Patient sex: M
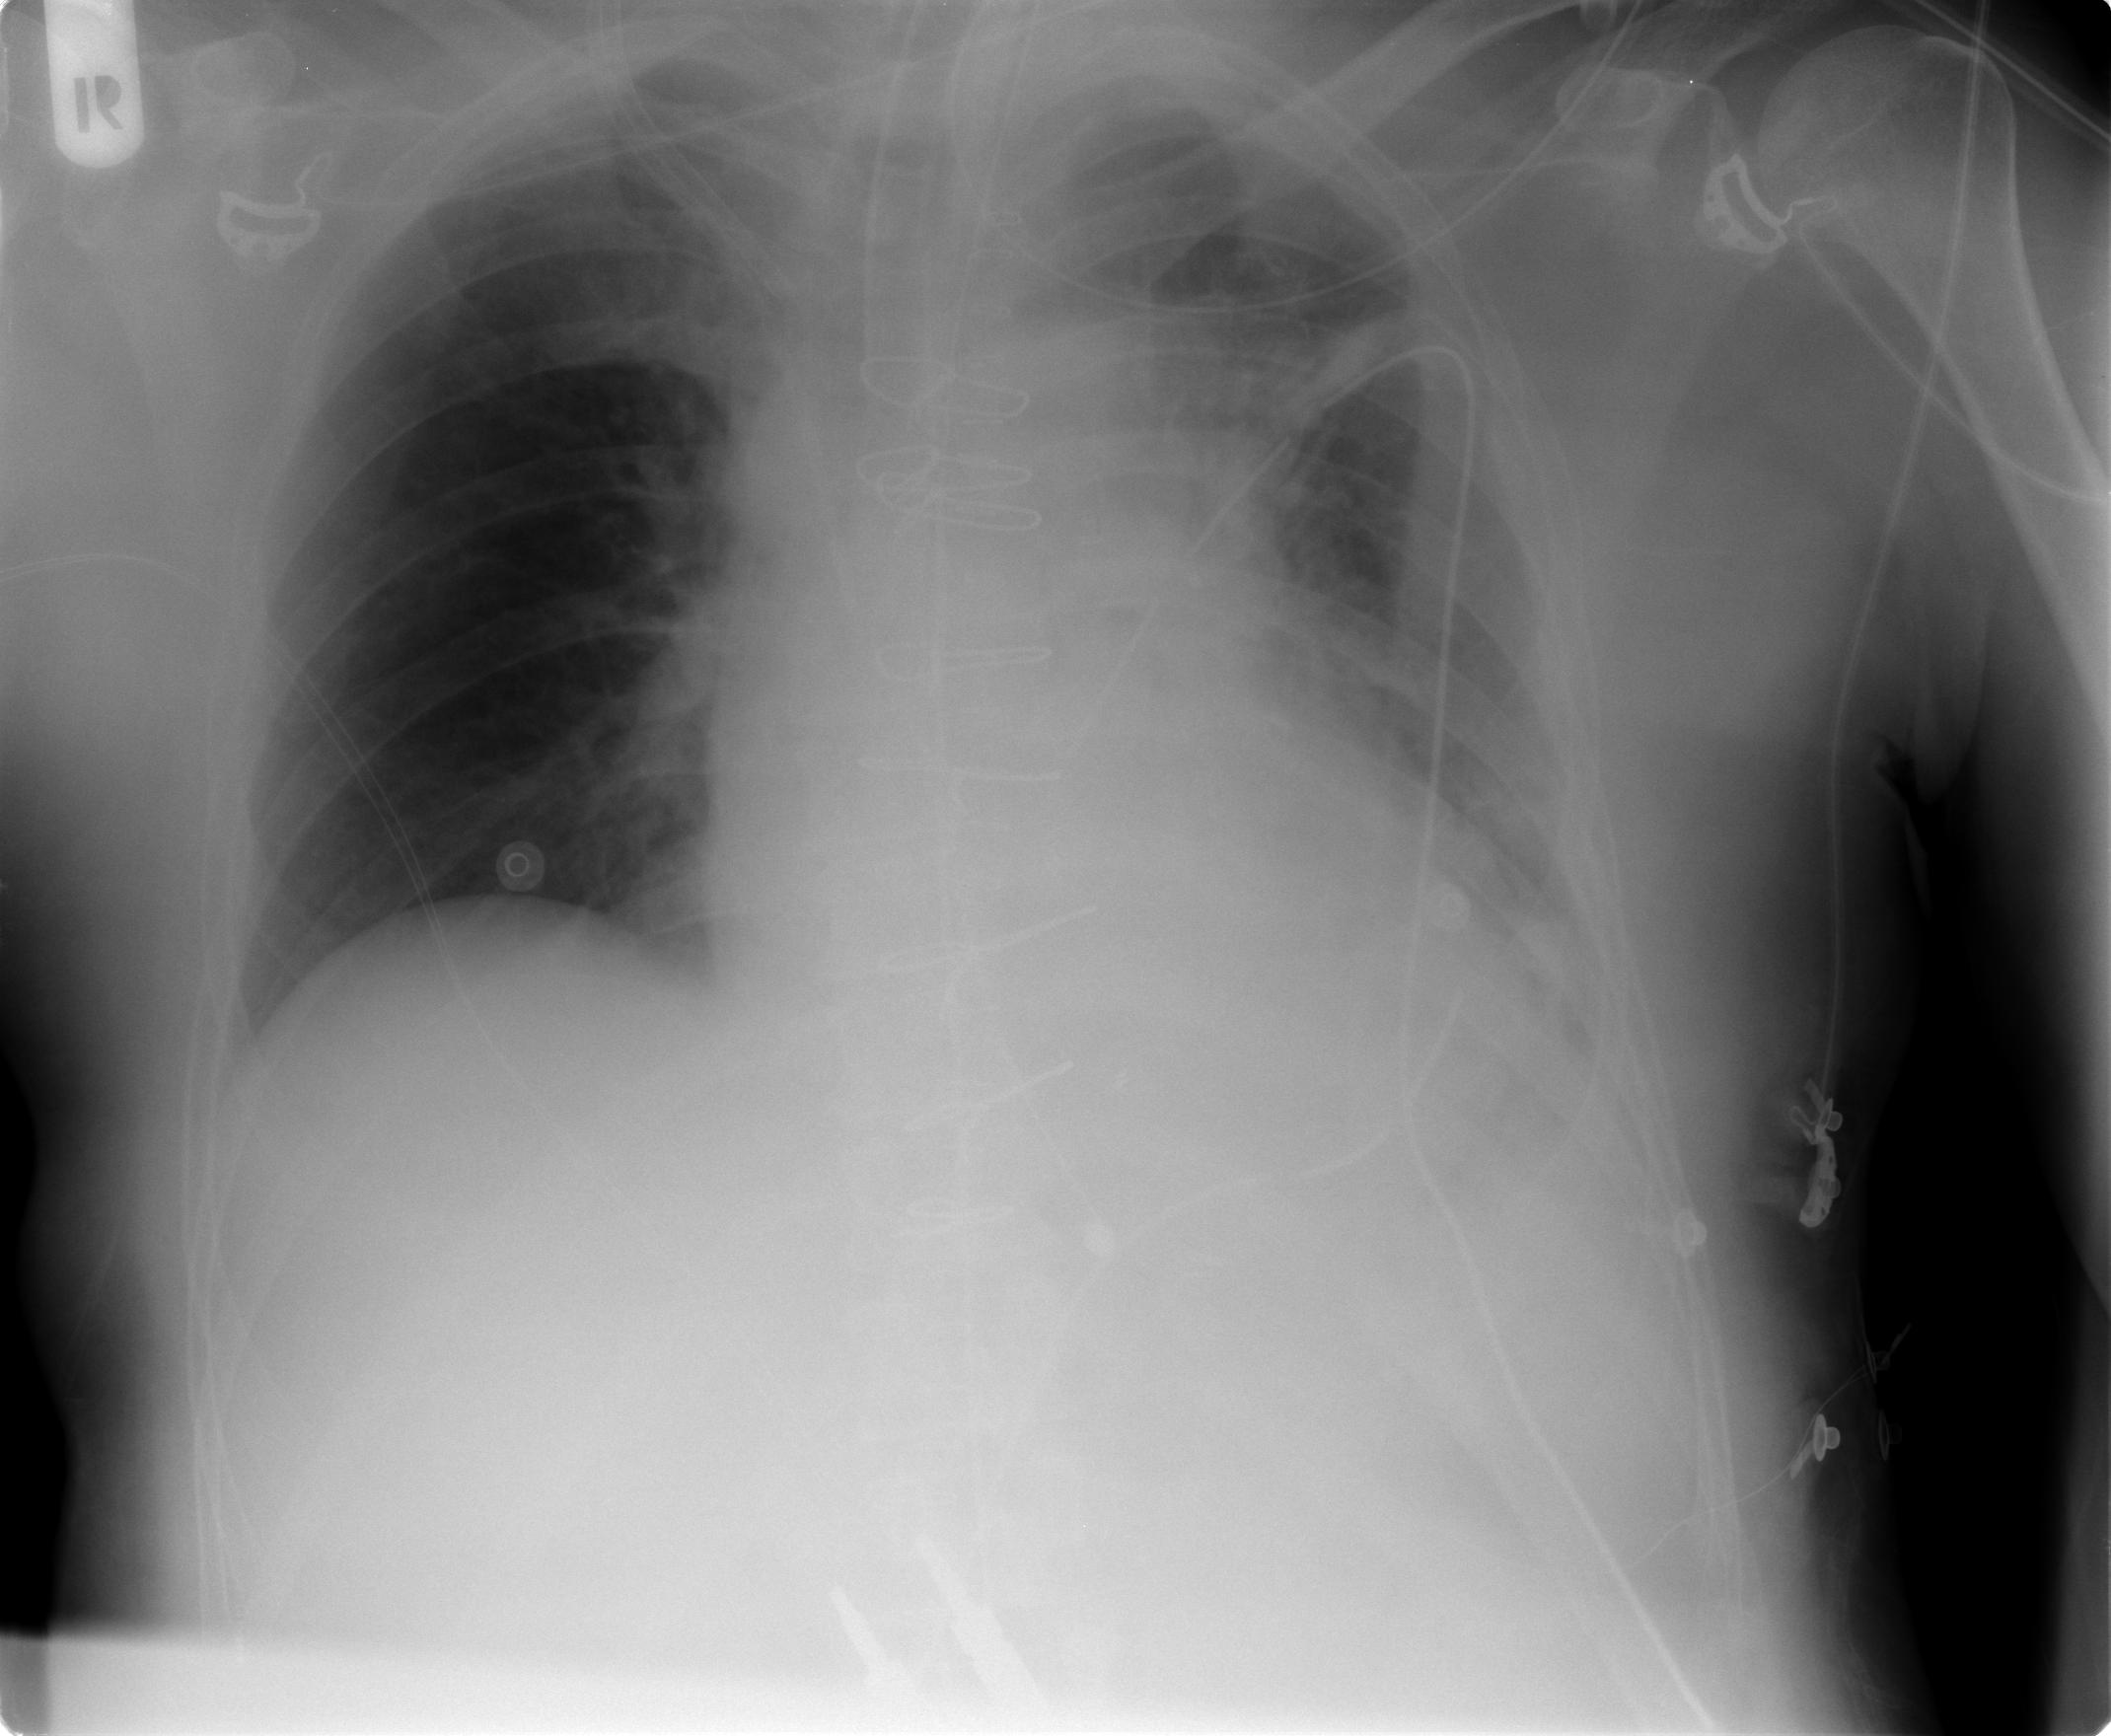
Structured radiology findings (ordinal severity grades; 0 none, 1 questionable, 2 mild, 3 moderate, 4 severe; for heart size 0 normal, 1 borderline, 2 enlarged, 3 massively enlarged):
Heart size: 2
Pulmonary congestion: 0
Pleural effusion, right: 0
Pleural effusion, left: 2
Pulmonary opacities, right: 0
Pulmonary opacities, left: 2
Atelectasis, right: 0
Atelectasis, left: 2